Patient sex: F
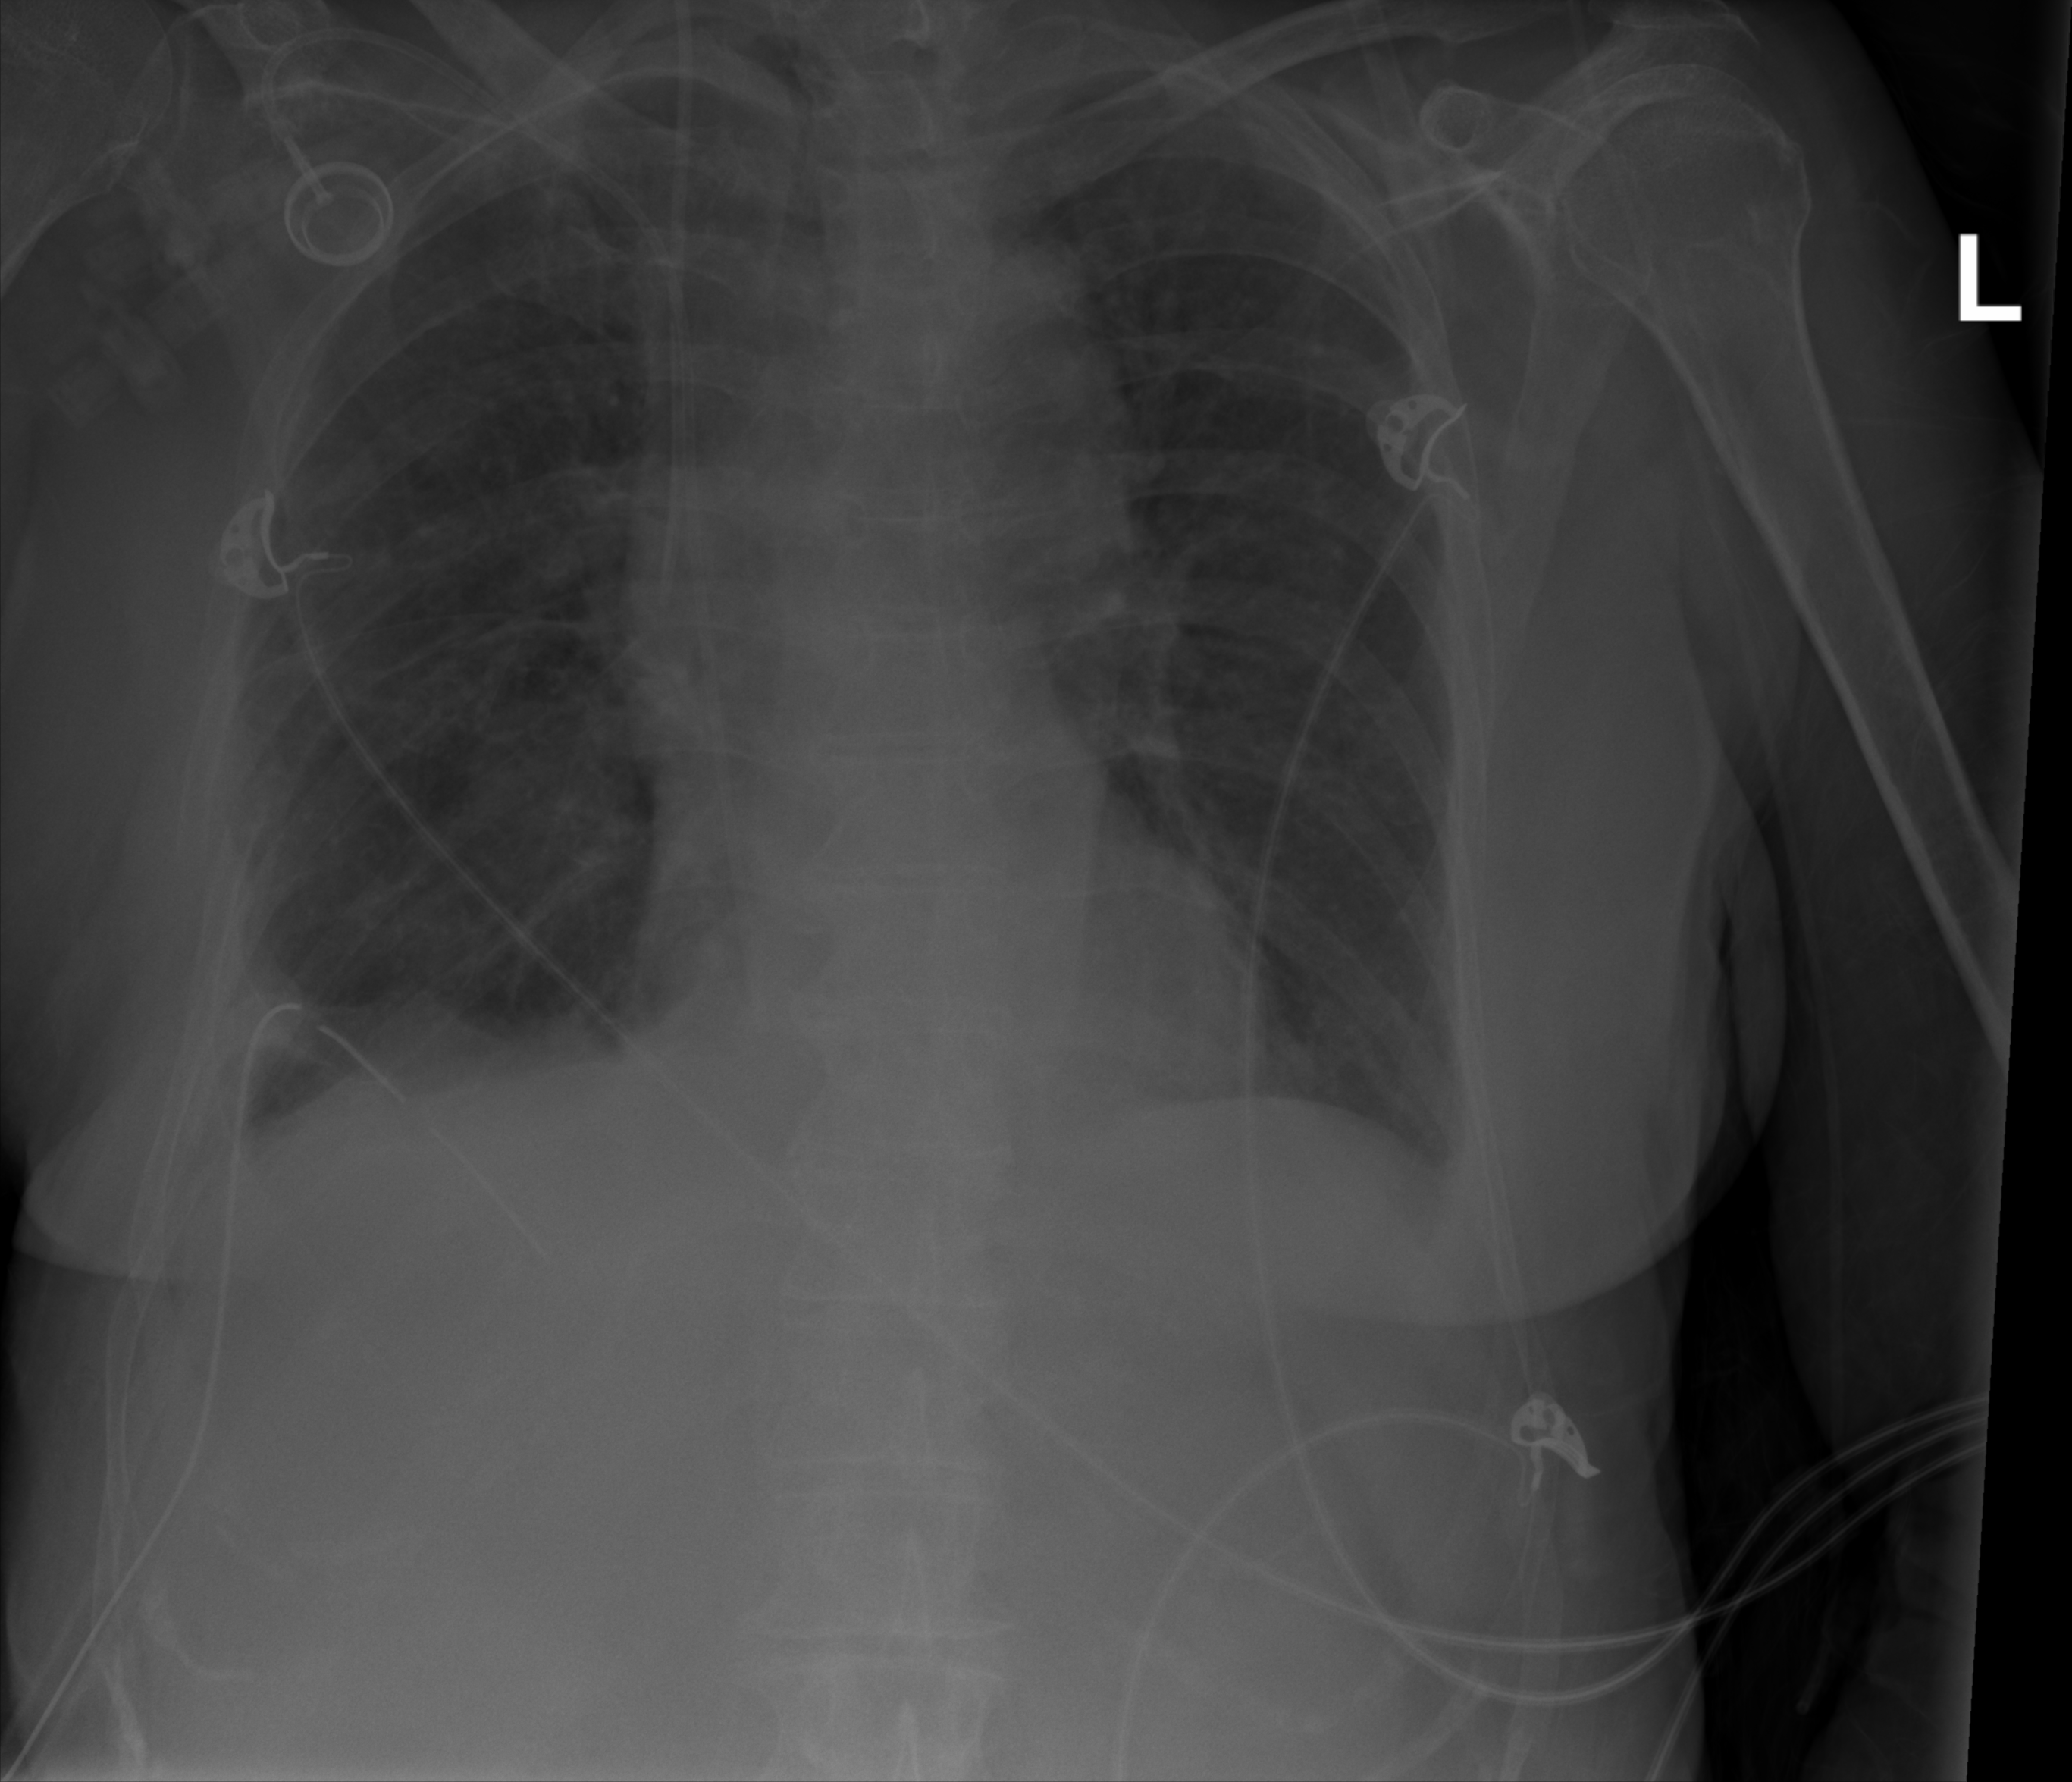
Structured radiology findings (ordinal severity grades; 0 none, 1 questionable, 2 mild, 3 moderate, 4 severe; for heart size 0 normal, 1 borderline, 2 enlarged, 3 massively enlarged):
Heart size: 0
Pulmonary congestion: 0
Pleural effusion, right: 2
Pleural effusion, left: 0
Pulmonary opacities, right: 2
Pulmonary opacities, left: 0
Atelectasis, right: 2
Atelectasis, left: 0